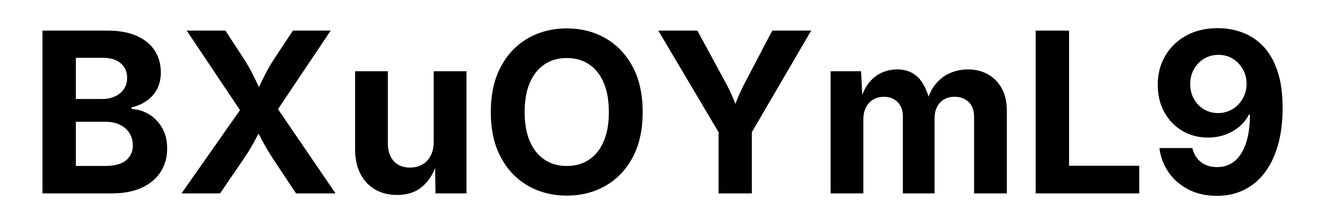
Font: Inter_Bold